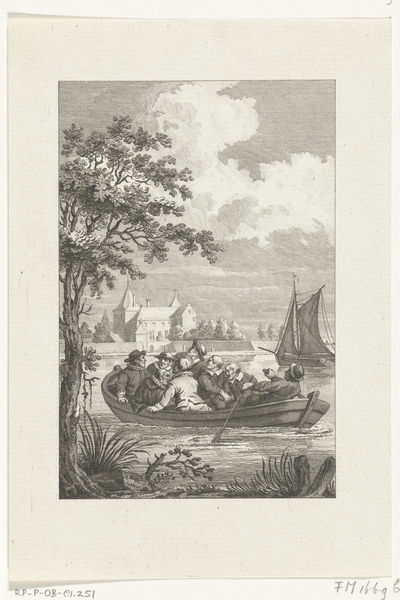
Titel: Ontsnapping van de zeven remonstrantse predikanten uit slot Loevestein
Künstler: Reinier Vinkeles
Standort: Amsterdam
Institution: Rijksmuseum
Schlagwörter: lac, bateaux, gravure, arbre, fleuve, riviere, voile, dessin, groupe, voilier, barque, hommes, livre, bateau, rame, image, embarcation, grou^pe